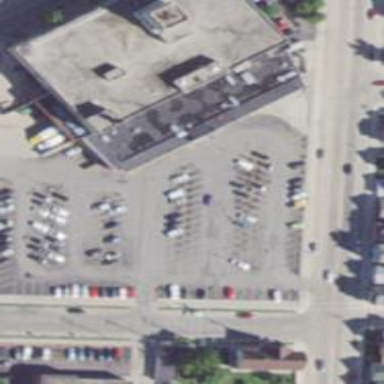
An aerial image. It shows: Supermarket.